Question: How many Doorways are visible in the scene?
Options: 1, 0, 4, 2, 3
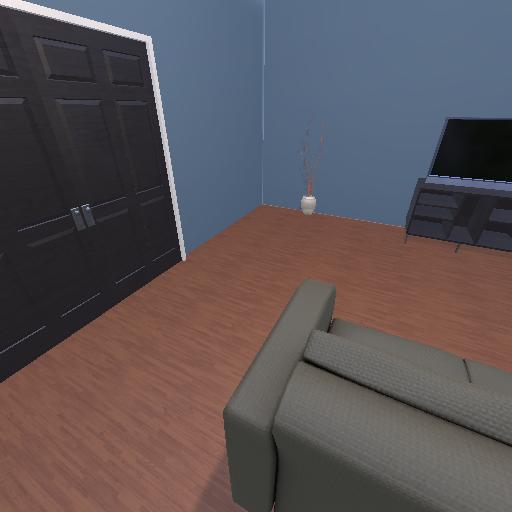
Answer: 1